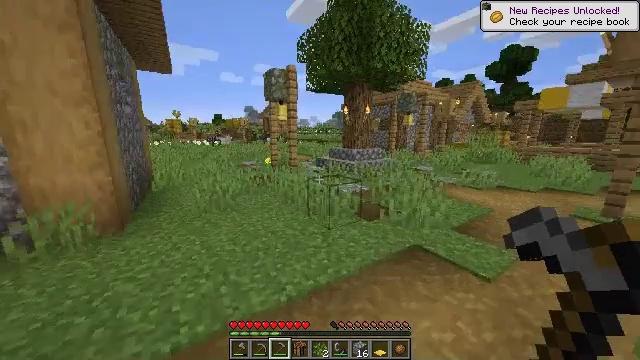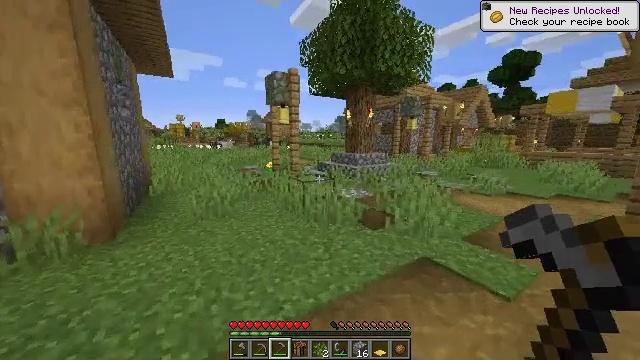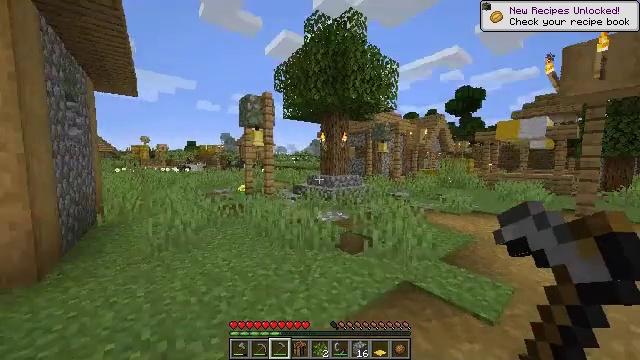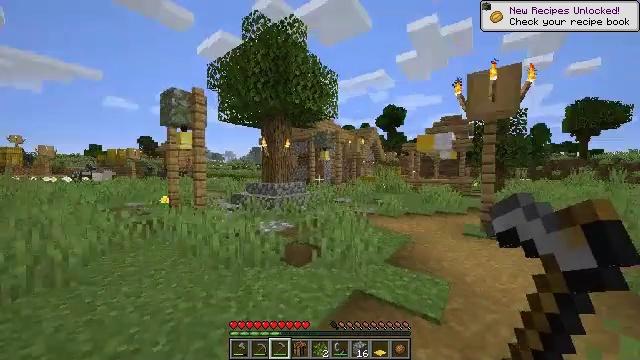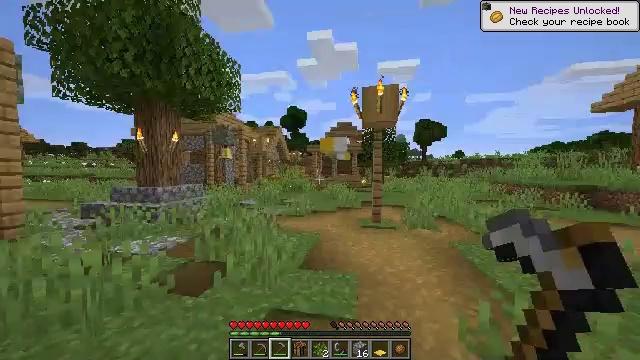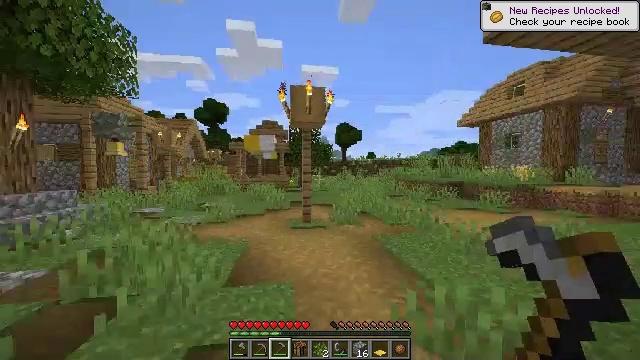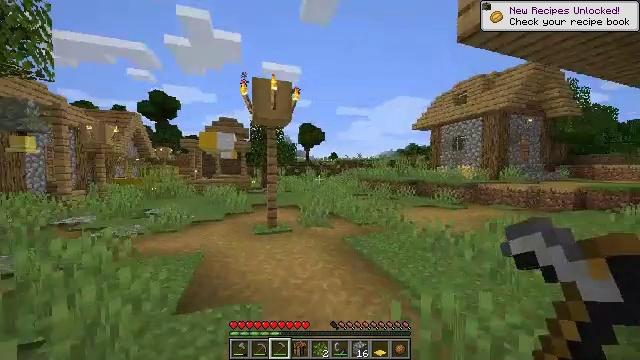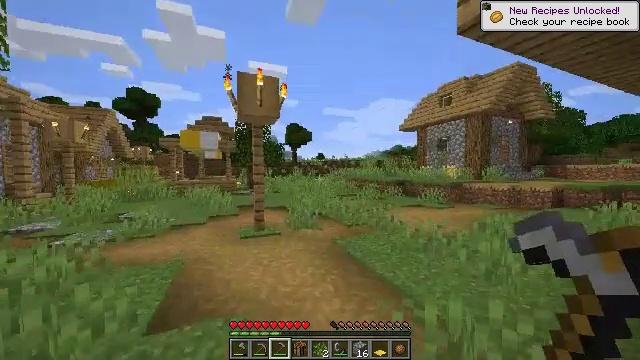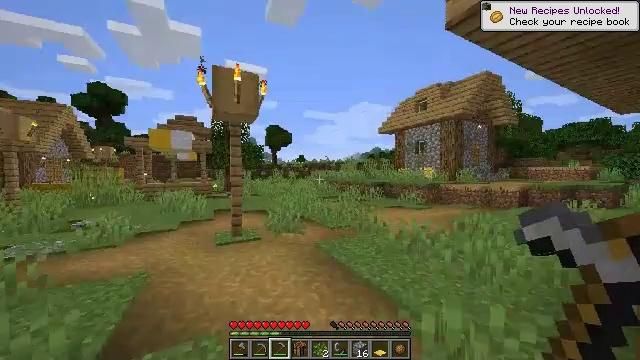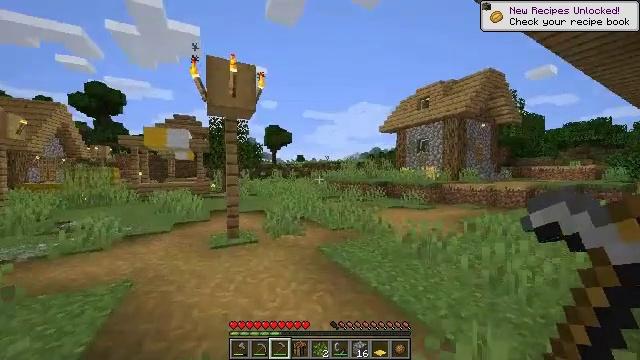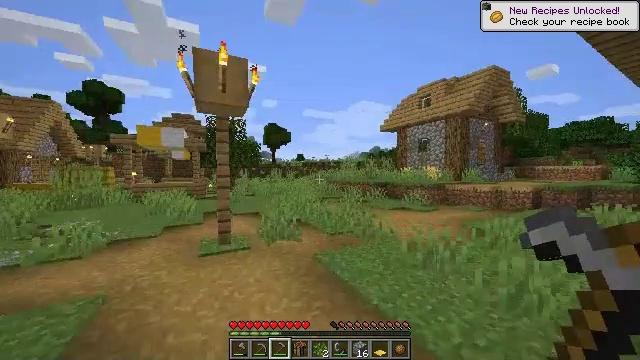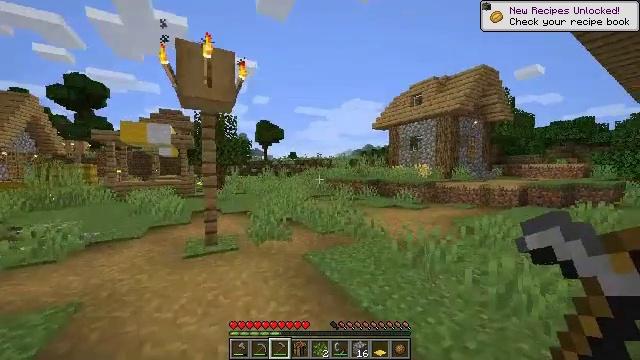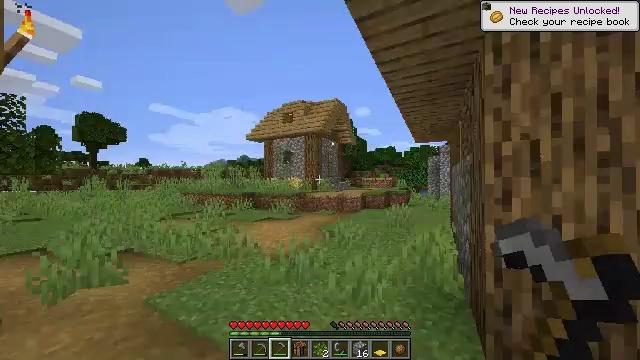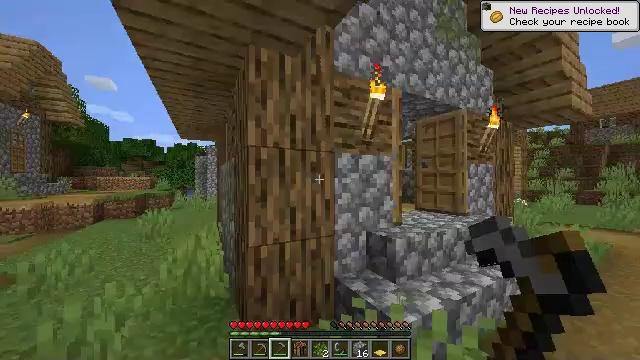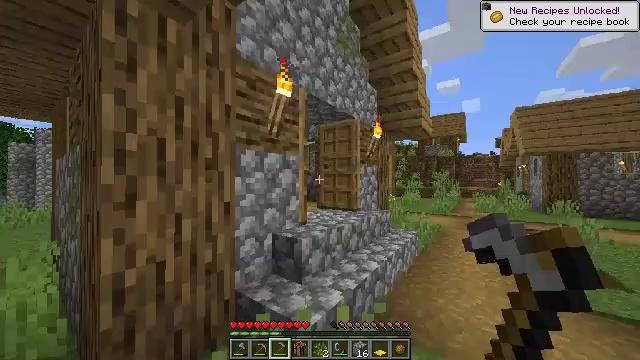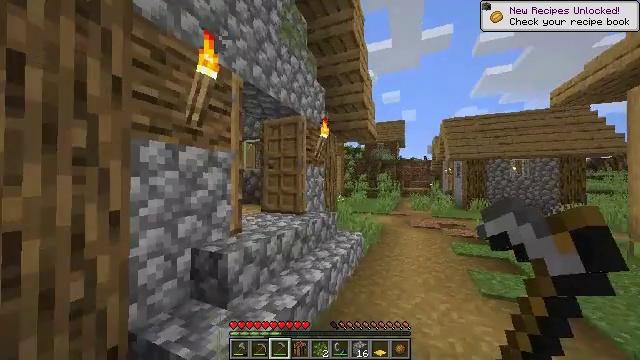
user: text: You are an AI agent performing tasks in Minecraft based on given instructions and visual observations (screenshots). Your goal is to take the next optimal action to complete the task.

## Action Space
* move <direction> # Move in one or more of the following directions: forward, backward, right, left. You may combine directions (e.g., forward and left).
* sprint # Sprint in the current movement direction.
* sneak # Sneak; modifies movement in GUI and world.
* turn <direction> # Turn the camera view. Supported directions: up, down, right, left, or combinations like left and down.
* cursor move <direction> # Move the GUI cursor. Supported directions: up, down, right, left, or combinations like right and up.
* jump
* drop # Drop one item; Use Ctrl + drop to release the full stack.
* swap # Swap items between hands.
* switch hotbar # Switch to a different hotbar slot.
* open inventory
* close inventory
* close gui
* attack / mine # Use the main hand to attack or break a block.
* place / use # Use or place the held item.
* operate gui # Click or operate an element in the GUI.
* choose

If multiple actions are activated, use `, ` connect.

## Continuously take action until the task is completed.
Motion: motion action
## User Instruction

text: Mine the yellow bed to pick it up.
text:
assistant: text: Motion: move forward, sprint, turn up
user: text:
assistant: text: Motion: move forward, sprint, turn right and up
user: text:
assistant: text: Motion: move forward, sprint, turn right and up
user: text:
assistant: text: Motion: move forward, sprint, turn right
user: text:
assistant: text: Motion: move forward, sprint, turn right
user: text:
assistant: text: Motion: move forward, sprint, turn right
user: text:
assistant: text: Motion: move forward, sprint, turn right
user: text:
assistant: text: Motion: move forward, sprint, turn right
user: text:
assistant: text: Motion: move forward, sprint
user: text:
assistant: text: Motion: move forward and move right, sprint
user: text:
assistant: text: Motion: move forward and move right, sprint, turn right
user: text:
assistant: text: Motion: move forward and move right, sprint, turn right and up
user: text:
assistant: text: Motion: move forward and move right, sprint, turn right
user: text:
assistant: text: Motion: move forward and move right, sprint, turn right
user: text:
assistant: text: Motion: move forward and move right, sprint, turn right
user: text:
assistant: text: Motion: move forward and move right, sprint, turn right
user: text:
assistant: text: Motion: move forward and move right, sprint
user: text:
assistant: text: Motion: move forward and move right, sprint
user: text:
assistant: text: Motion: move forward and move right, sprint, turn left
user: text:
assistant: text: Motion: move forward and move right, sprint, turn left and down
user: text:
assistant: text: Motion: move forward and move right, sprint, turn left and down
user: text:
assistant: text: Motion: move forward, sprint, turn left
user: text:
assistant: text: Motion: move forward and move right, sprint
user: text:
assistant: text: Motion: move forward and move right, sprint
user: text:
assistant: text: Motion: move forward and move right, sprint
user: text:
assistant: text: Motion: move forward and move right, sprint, turn left
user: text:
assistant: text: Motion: move forward and move right, sprint, turn left
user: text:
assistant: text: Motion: move forward and move right, sprint, turn left and down
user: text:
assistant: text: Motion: move forward and move right, sprint, turn left and down
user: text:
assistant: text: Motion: move forward, sprint